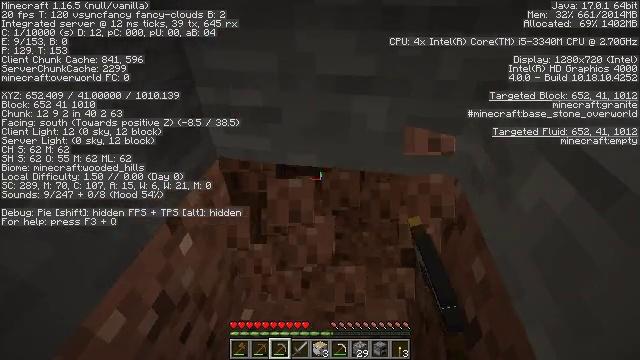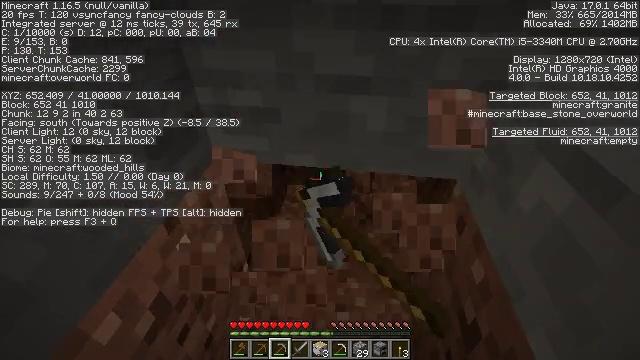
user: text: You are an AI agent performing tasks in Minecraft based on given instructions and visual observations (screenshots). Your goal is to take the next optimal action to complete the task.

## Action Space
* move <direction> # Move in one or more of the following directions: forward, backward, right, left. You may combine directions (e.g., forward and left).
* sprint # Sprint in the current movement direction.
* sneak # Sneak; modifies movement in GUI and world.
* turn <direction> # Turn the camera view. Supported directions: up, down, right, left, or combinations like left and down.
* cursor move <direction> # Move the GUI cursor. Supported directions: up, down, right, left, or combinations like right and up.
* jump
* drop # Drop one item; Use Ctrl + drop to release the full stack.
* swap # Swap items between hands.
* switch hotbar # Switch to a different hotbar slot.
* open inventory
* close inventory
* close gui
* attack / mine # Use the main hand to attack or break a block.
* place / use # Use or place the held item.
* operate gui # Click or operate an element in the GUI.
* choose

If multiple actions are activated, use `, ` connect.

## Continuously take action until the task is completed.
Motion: motion action
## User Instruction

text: Get granite from underground.
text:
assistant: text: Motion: attack / mine
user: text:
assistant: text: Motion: attack / mine